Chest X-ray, AP view. Patient: 49 years old, sex F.
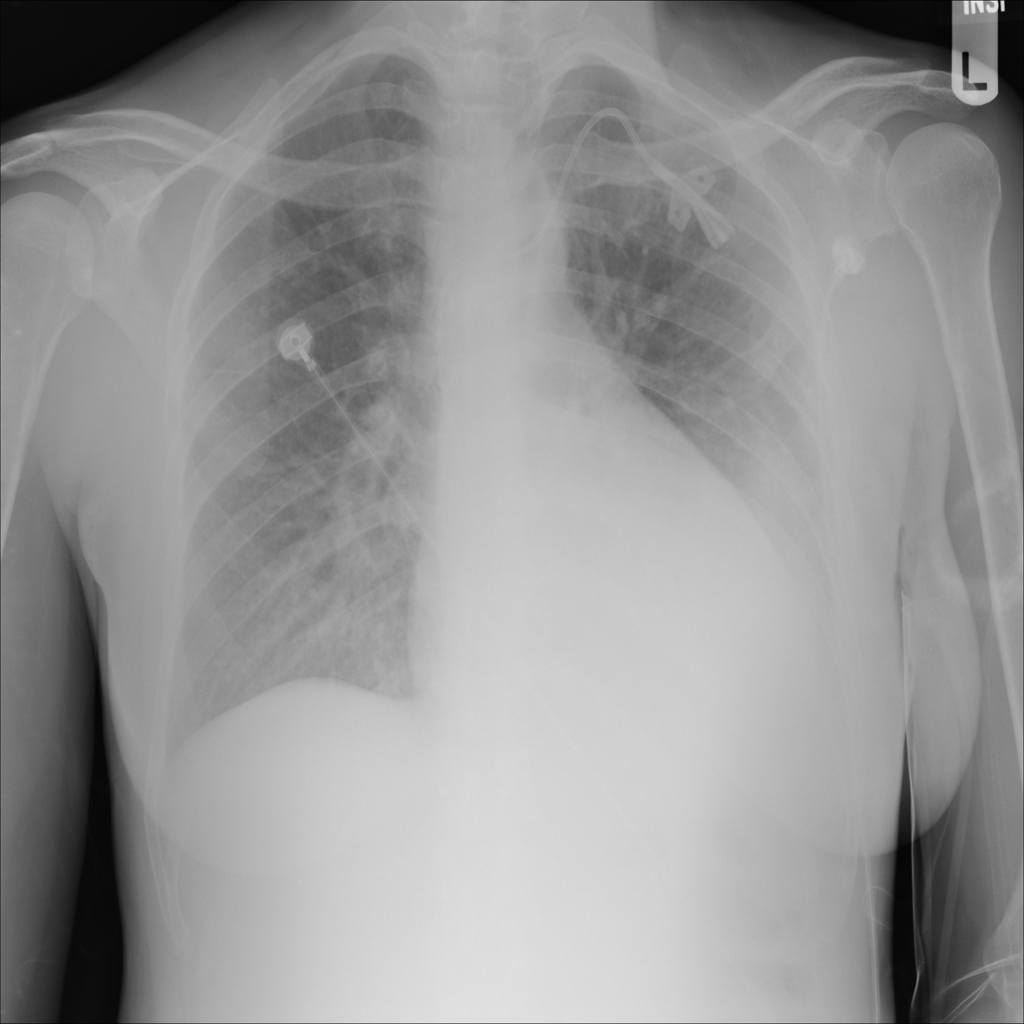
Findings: Effusion